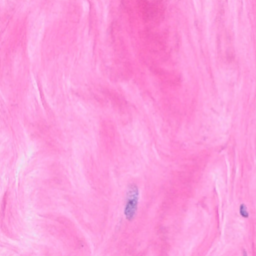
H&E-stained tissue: Breast